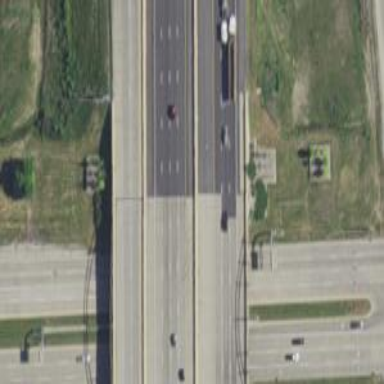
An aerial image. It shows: Asphalt bridge over motorway.